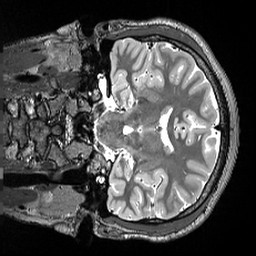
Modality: T2w
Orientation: coronal
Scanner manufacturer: siemens
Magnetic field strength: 3 T
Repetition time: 3.2 s
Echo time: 0.564 s